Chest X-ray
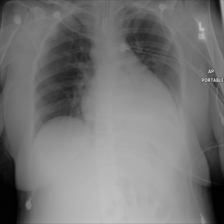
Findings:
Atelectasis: negative
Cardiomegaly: negative
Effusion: negative
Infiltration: negative
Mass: negative
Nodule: negative
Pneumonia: negative
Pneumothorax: negative
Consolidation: positive
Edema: negative
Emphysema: negative
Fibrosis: negative
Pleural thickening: negative
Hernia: negative